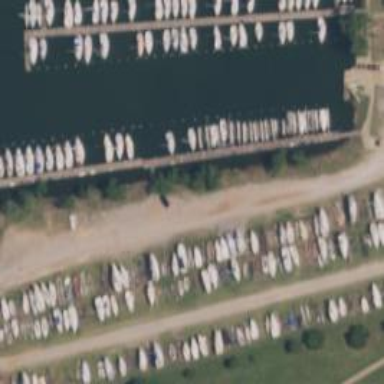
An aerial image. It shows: Pier with mooring facilities.